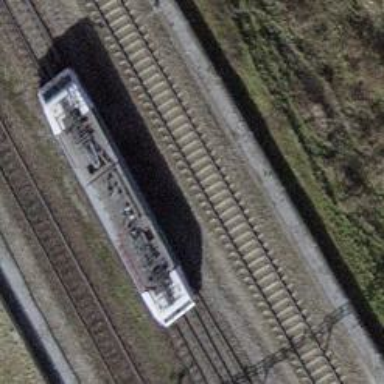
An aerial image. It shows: Railway switch.